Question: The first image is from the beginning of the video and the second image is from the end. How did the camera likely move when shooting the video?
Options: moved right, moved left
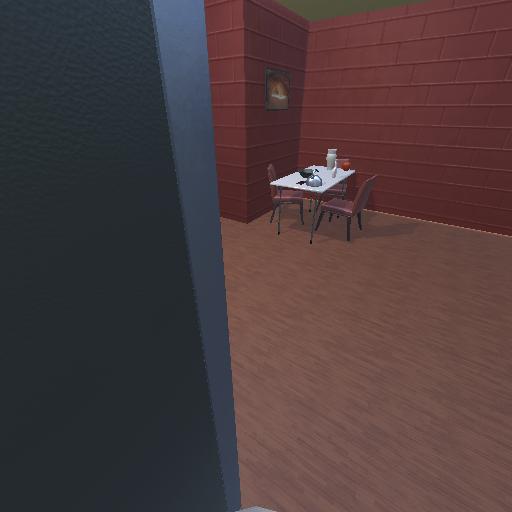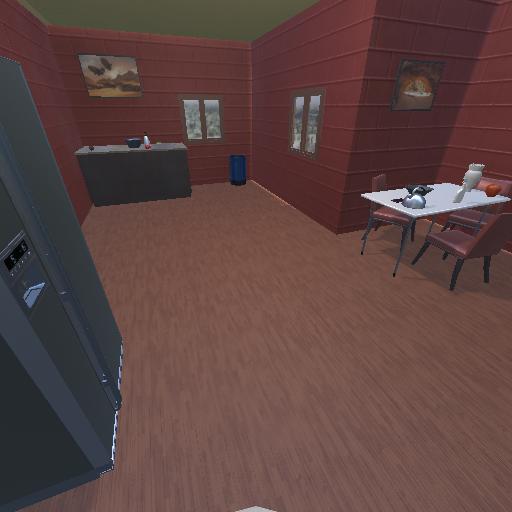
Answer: moved right